Question: i have matrix as below;
from the calculation there will be some value that will be have same value to each other when plotting in graph (i used scatter plot),
the question here is how to know/identify which calculation is giving the matching data and can it be stored in the table. i have tried used find function in matlab but error occured.
'''
A = [2/3 -1/3 -1/3;
-1/3 2/3 -1/3;
-1/3 -1/3 2/3];
B=[0 0 0;
0 0 1;
0 1 0;
0 1 1;
1 0 0;
1 0 1;
1 1 0;
1 1 1];
d= [2/3 -1/3 -1/3];
q = [0 0.5773 -0.5773];
for i = 1:size(B,1)
p1 = A * B(1,:)' -A * B(i,:)';
dtransformation0a(i) = d*p1;
qtransformation0a(i) = q*p1;
p2 = A * B(2,:)' -A * B(i,:)'
dtransformation0b(i) = d*p2;
qtransformation0b(i) = q*p2;
p3 = A * B(3,:)' -A * B(i,:)';
dtransformation0c(i) = d*p3;
qtransformation0c(i) = q*p3;
p4 = A * B(4,:)' -A * B(i,:)';
dtransformation0d(i) = d*p4;
qtransformation0d(i) = q*p4;
p5 = A * B(5,:)' -A * B(i,:)';
dtransformation0e(i) = d*p5;
qtransformation0e(i) = q*p5;
p6 = A * B(6,:)' -A * B(i,:)';
dtransformation0f(i) = d*p6;
qtransformation0f(i) = q*p6;
end
figure
scatter(dtransformation0a,qtransformation0a,100,'b.')
hold on
scatter(dtransformation0b,qtransformation0b,100,'b.')
hold on
'''
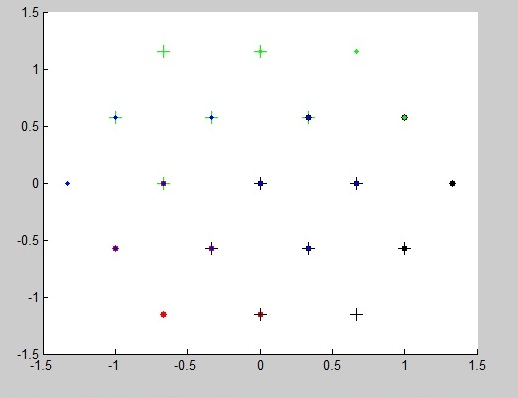
Answer: I don't have access to a MATLAB interpreter right now so I can't test it myself, but this should work:
'''
A = [2/3 -1/3 -1/3;
-1/3 2/3 -1/3;
-1/3 -1/3 2/3];
B = [0 0 0;
0 0 1;
0 1 0;
0 1 1;
1 0 0;
1 0 1;
1 1 0;
1 1 1];
d = [2/3 -1/3 -1/3];
q = [0 0.5773 -0.5773];
for i = 1:size(B,1)
p1 = A * B(1,:)' -A * B(i,:)';
dtransformation0a(i) = d*p1;
qtransformation0a(i) = q*p1;
p2 = A * B(2,:)' -A * B(i,:)'
dtransformation0b(i) = d*p2;
qtransformation0b(i) = q*p2;
p3 = A * B(3,:)' -A * B(i,:)';
dtransformation0c(i) = d*p3;
qtransformation0c(i) = q*p3;
p4 = A * B(4,:)' -A * B(i,:)';
dtransformation0d(i) = d*p4;
qtransformation0d(i) = q*p4;
p5 = A * B(5,:)' -A * B(i,:)';
dtransformation0e(i) = d*p5;
qtransformation0e(i) = q*p5;
p6 = A * B(6,:)' -A * B(i,:)';
dtransformation0f(i) = d*p6;
qtransformation0f(i) = q*p6;
end
X = [dtransformation0a, dtransformation0b]; %Assuming dtransformation0a and dtransformation0b are row martices.
Y = [qtransformation0a, qtransformation0b]; %Assuming qtransformation0a and qtransformation0b are row martices.
my_points = [X';Y']; %Each row of my_points will represent a particular point.
my_points = unique(my_points, 'rows'); %Get unique rows, hence points.
figure
scatter(my_points(:,1),my_points(:,2),100,'b.')
'''
Let me know if you face any problem.
**
## EDIT!!
**
As per your requirement stated, what I understood was that you want to display those calculations which yield the value, say, '(0,0)'; if this is indeed what you want, you should be able to get it by replacing the loop part by:
'''
my_point = [0, 0];
for i = 1:size(B,1)
p1 = A * B(1,:)' -A * B(i,:)';
dtransformation0a(i) = d*p1;
qtransformation0a(i) = q*p1;
p2 = A * B(2,:)' -A * B(i,:)'
dtransformation0b(i) = d*p2;
qtransformation0b(i) = q*p2;
p3 = A * B(3,:)' -A * B(i,:)';
dtransformation0c(i) = d*p3;
qtransformation0c(i) = q*p3;
p4 = A * B(4,:)' -A * B(i,:)';
dtransformation0d(i) = d*p4;
qtransformation0d(i) = q*p4;
p5 = A * B(5,:)' -A * B(i,:)';
dtransformation0e(i) = d*p5;
qtransformation0e(i) = q*p5;
p6 = A * B(6,:)' -A * B(i,:)';
dtransformation0f(i) = d*p6;
qtransformation0f(i) = q*p6;
if(dtransformation0a(i)==my_point(1))
fprintf("dtransformation0a => (%f = %f * %f;)
",dtransformation0a(i),d,p1);
end
if(dtransformation0b(i)==my_point(1))
fprintf("dtransformation0b => (%f = %f * %f;)
",dtransformation0b(i),d,p2);
end
if(qtransformation0a(i)==my_point(2))
fprintf("qtransformation0a => (%f = %f * %f;)
",qtransformation0a(i),q,p1);
end
if(qtransformation0b(i)==my_point(2))
fprintf("qtransformation0b => (%f = %f * %f;)
",qtransformation0b(i),q,p2);
end
end
'''
I hope this is what you're looking for.